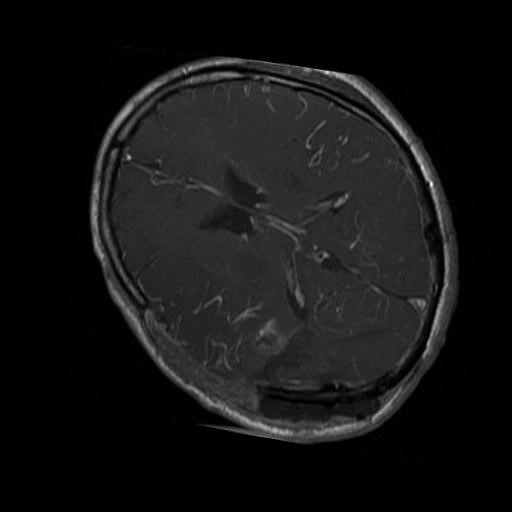
Label: brain_glioma